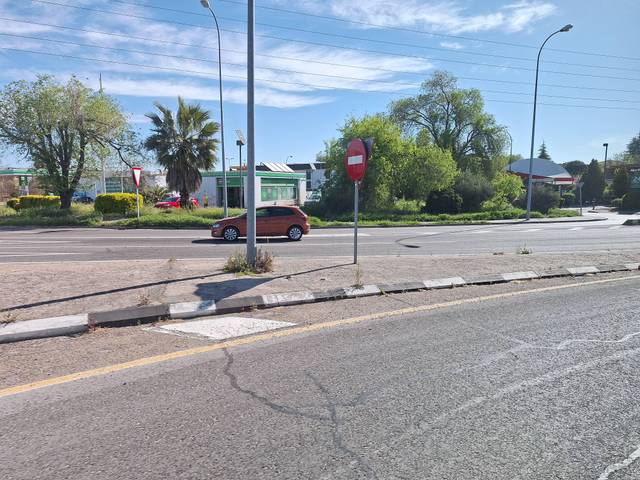
Region: Spain
Coordinates: 40.317, -3.745